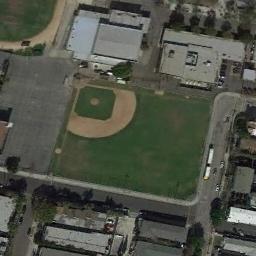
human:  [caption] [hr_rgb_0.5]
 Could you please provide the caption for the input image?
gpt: A baseball diamond is surrounded by many buildings .

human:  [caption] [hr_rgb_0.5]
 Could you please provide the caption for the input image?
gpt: There is a baseball diamond in the grass surrounded by the houses and the roads .

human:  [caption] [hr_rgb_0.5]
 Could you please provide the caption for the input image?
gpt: A baseball diamond next to a open area and some buildings arranged neatly beside .

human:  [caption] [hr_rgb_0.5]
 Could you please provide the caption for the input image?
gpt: There is a white house on the edge of the baseball field .

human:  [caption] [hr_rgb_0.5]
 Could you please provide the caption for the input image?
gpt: Many buildings are next to  the baseball diamond .